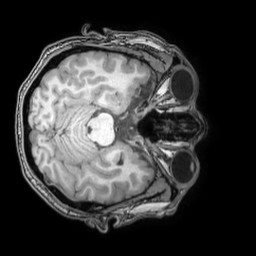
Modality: T1w
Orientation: axial
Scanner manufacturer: philips
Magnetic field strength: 3 T
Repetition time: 0.007 s
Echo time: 0.003501 s